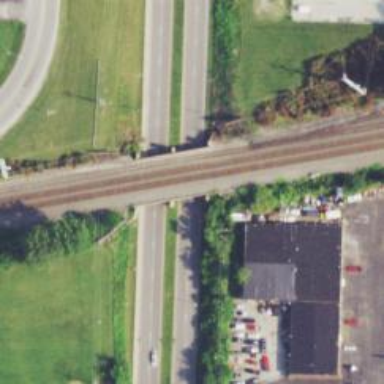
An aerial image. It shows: Railway bridge over siding railway service.